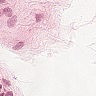
Metastatic tissue present: no